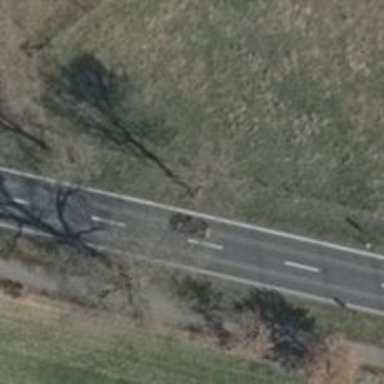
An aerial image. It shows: Tree-lined avenue.